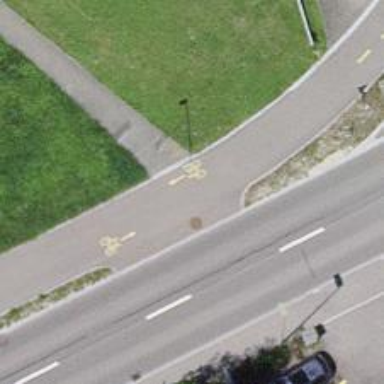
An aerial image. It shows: Cycleway.